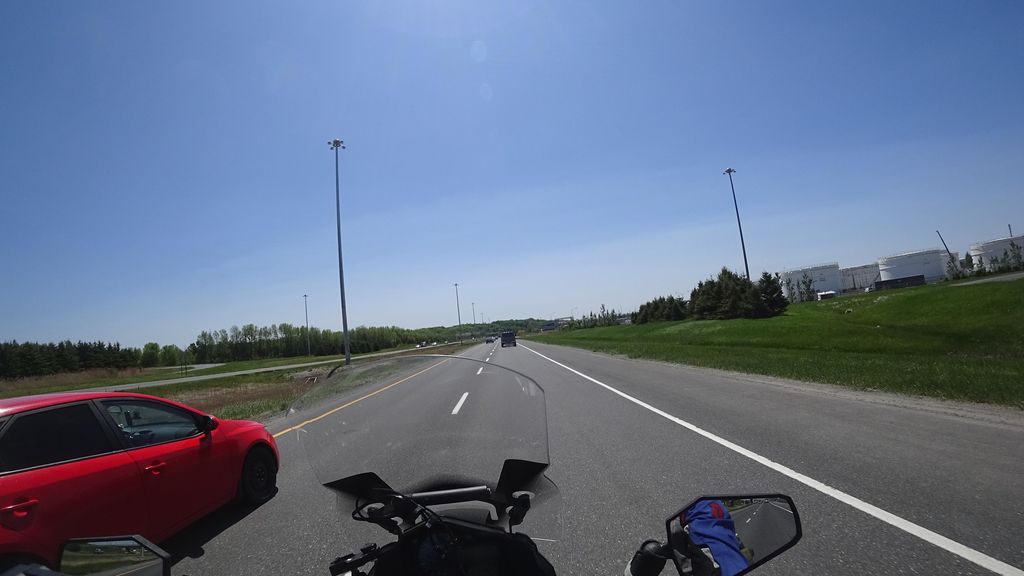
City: quebec_city